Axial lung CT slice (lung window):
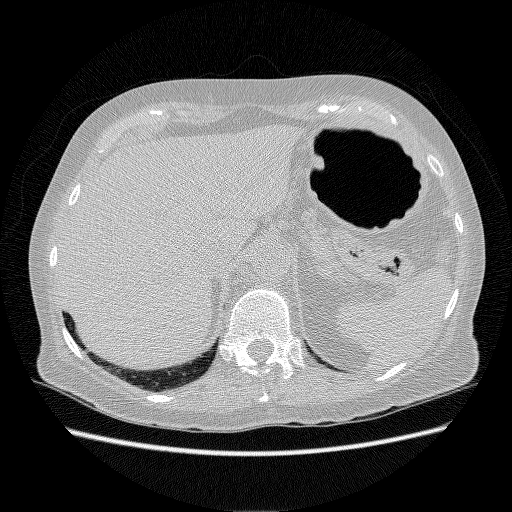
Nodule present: no